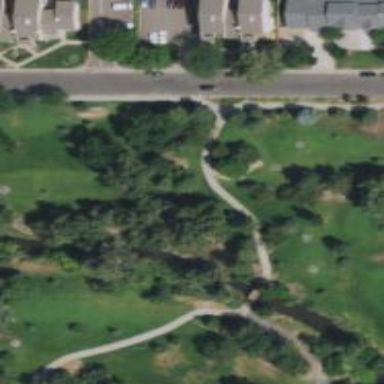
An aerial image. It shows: Disc golf basket.